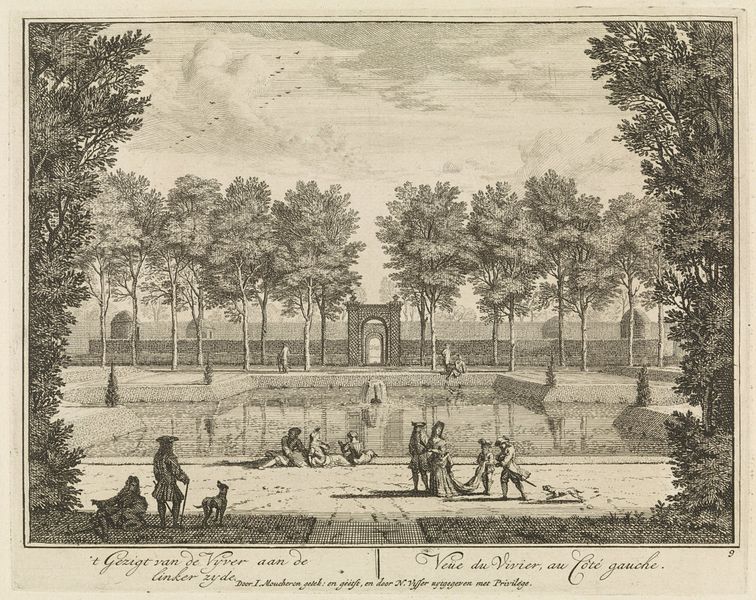
Titel: Vijver bij Kasteel Heemstede gezien van links / Vijver bij Kasteel Heemstede gezien van rechts / Groentetuinen bij Kasteel Heemstede / Overdekt pad in de tuin van Kasteel Heemstede
Künstler: Isaac de Moucheron
Standort: Amsterdam
Institution: Rijksmuseum
Schlagwörter: lac, décor, arbre, paysage, eau, couple, projet, chateau, palais, jardin, fontaine, reine, promenade, plan d'eau, promeade, bre